Question: Count the number of objects in the diagram.
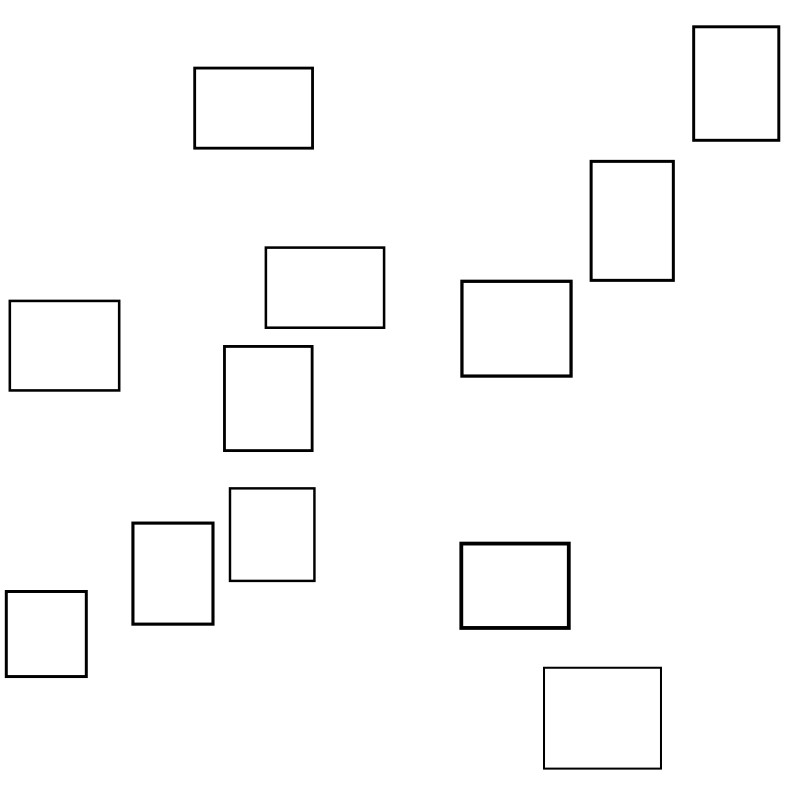
Answer: 12